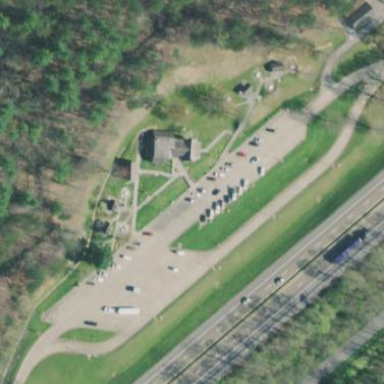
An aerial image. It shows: Rest area on the road.